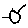
Label: sun